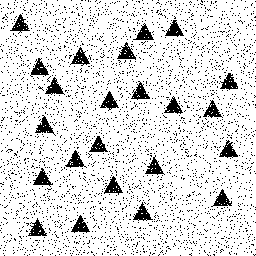
Squares: 0
Triangles: 23
Stars: 0
Total shapes: 23